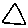
Label: triangle